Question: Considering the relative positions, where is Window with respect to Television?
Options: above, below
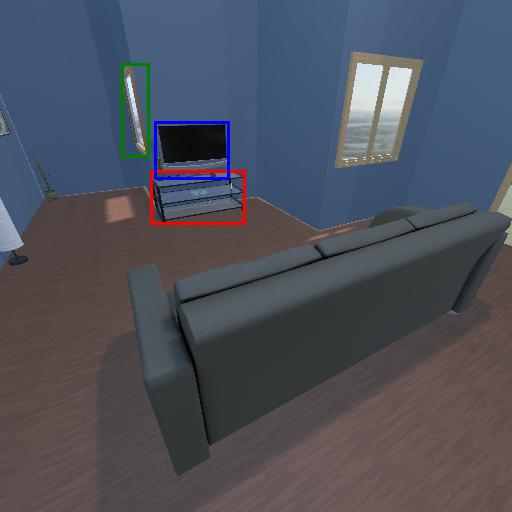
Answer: above